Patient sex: M
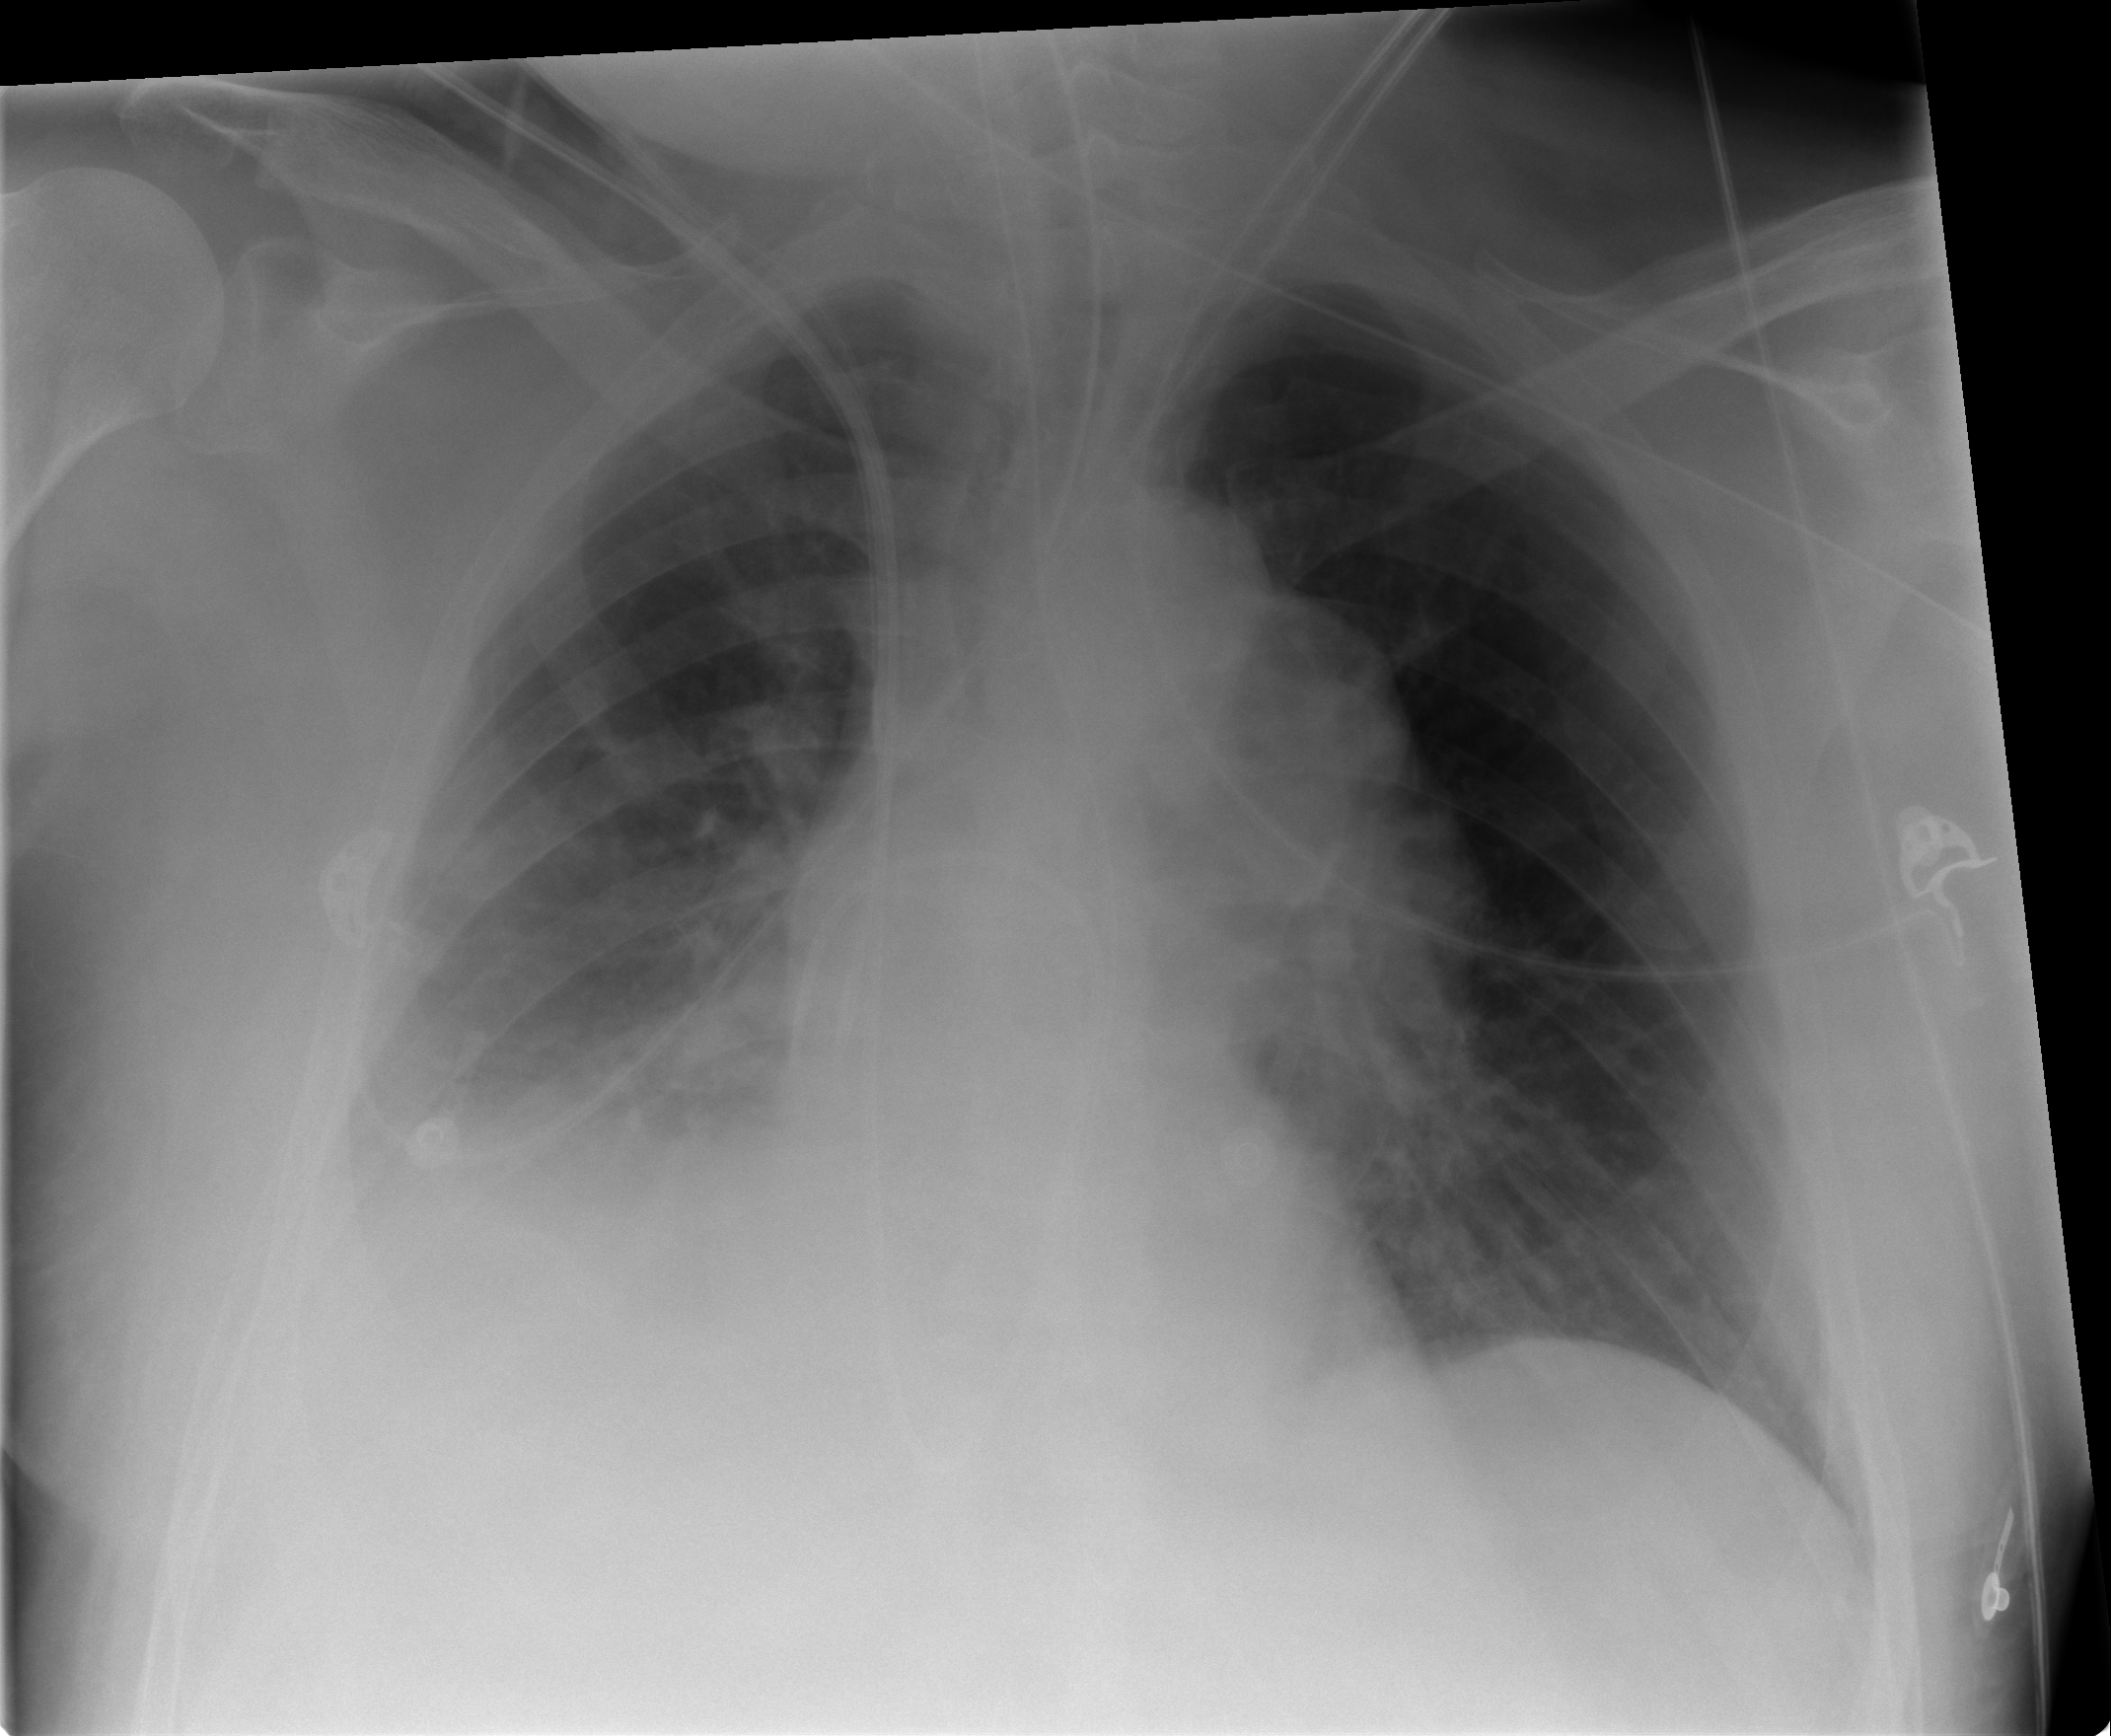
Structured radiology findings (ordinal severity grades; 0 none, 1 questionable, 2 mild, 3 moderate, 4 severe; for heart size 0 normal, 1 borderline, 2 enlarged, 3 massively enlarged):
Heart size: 0
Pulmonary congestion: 0
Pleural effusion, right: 2
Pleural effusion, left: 0
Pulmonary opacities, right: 0
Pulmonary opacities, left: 0
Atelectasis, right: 2
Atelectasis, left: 0